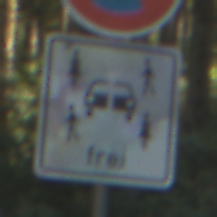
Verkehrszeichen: CarsharingfahrzeugeFrei
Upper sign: AbsolutesHalteverbot
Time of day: MorningAfternoon
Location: Outdoor (Nature)
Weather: Clear
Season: NotSpecified
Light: Natural